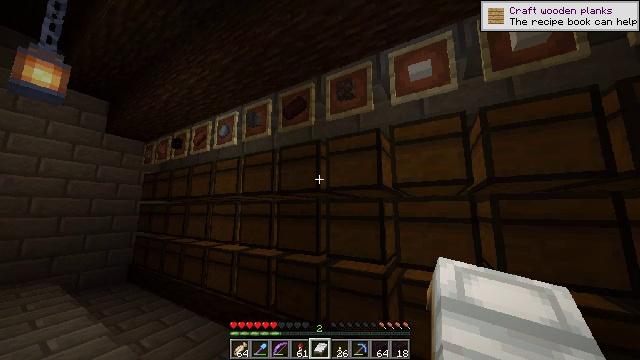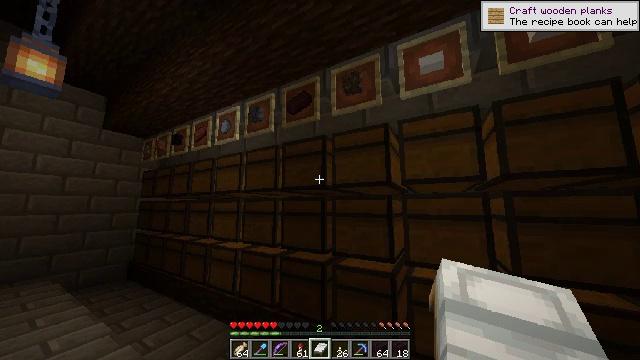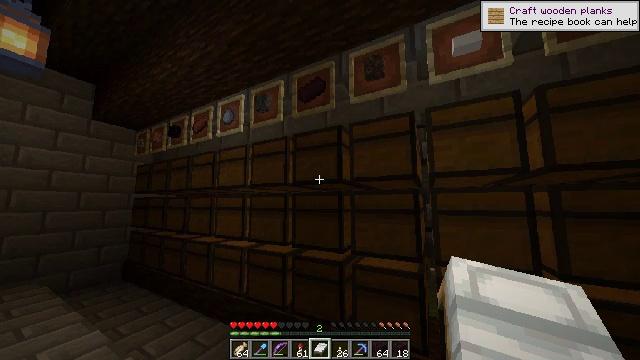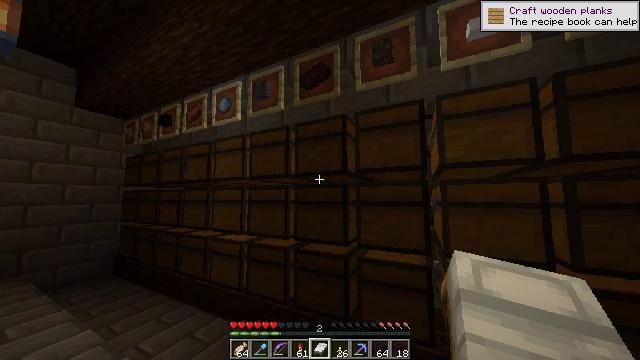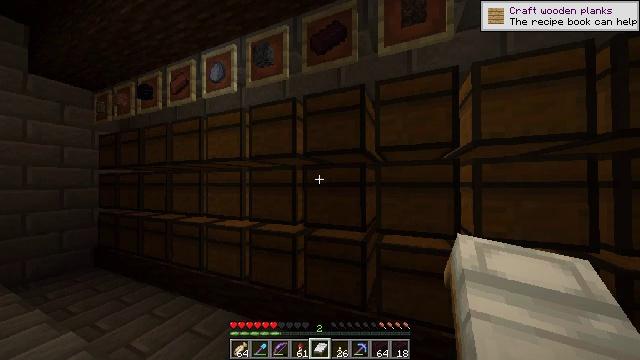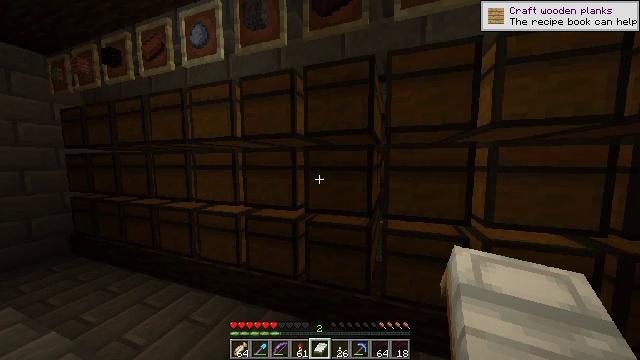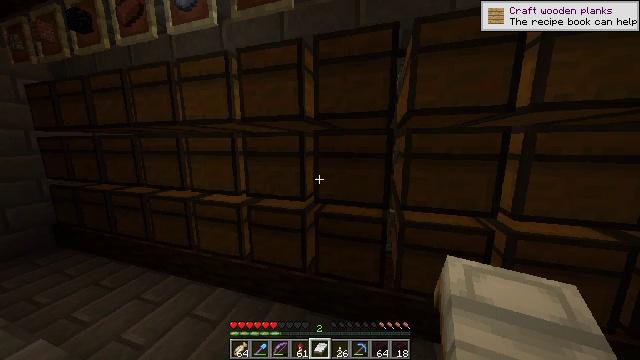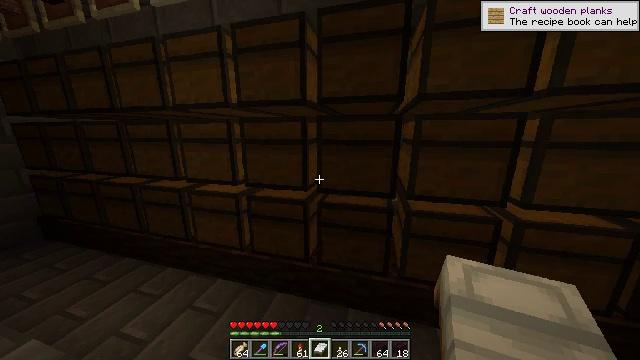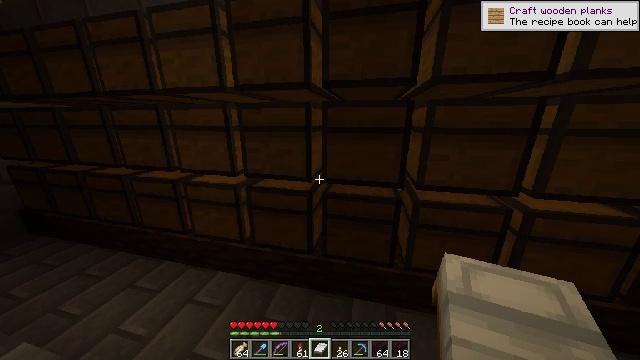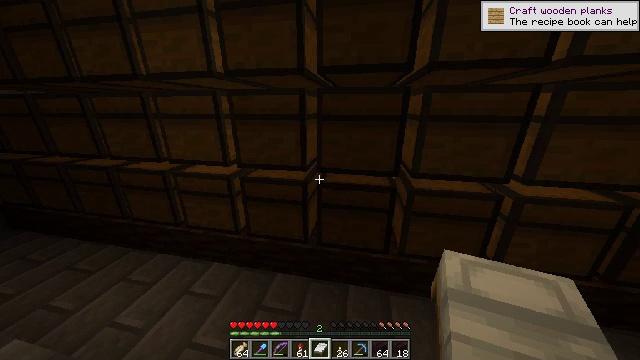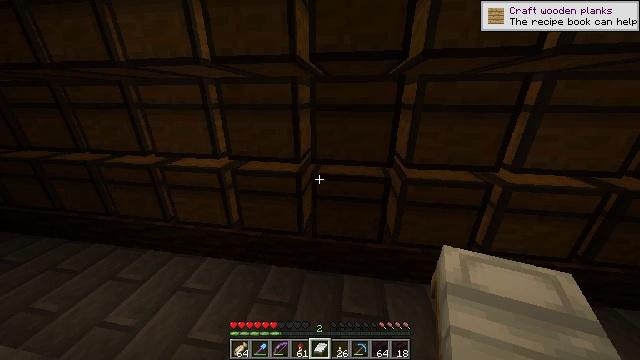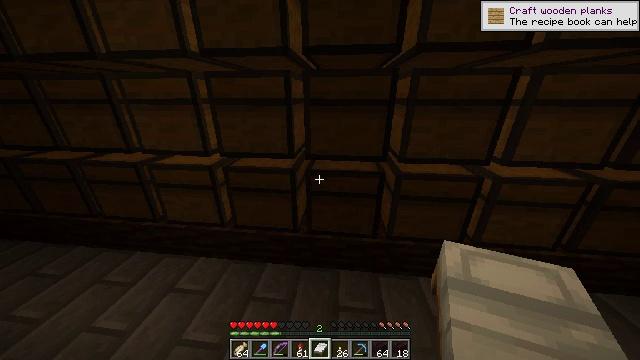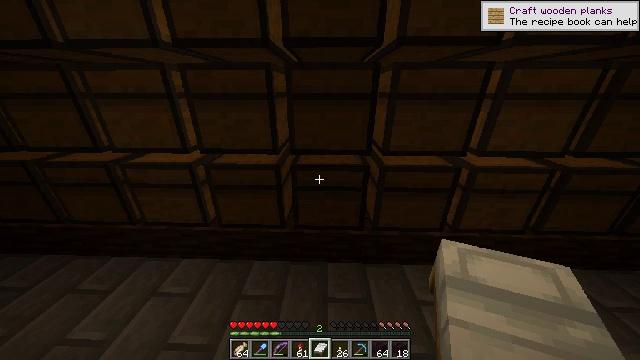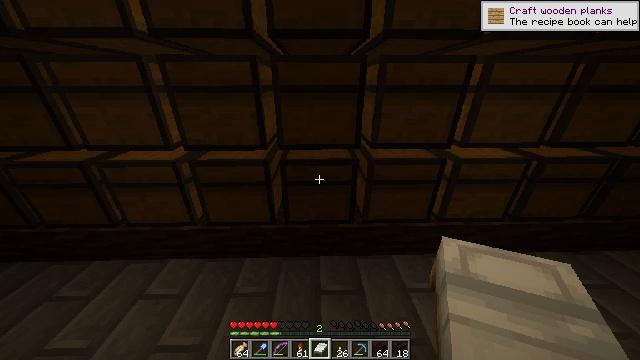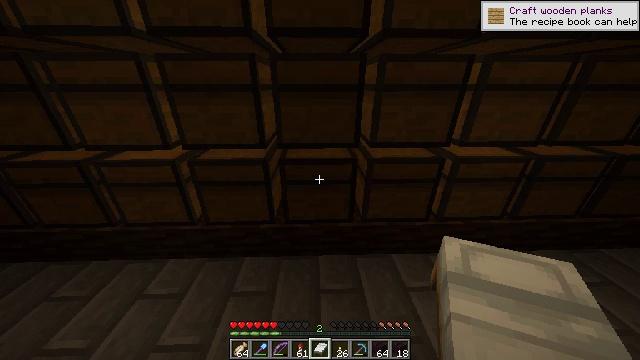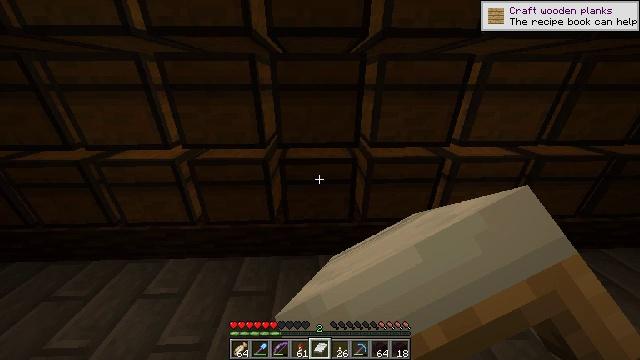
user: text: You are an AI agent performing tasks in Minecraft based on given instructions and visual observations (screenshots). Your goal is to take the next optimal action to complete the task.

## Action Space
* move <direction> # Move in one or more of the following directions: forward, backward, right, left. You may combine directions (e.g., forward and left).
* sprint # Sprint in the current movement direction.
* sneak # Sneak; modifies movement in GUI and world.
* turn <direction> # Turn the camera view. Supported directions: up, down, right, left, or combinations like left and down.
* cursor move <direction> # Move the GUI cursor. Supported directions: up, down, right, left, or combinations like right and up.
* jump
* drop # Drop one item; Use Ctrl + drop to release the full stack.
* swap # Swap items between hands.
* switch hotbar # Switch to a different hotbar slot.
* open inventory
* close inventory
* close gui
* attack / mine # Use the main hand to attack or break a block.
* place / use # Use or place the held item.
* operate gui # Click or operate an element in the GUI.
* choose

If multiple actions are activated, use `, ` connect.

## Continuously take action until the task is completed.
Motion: motion action
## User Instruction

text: Make nether bricks by cooking netherrack in a furnace.
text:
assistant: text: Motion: move forward and move left
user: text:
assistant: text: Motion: move forward and move left, turn right and down
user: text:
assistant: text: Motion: move forward and move left, turn right and down
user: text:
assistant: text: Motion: move forward and move left, turn right and down
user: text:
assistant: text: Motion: move forward and move left, turn right and down
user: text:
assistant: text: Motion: move forward and move left, turn right and down
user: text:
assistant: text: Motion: turn right and down
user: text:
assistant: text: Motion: turn right and down
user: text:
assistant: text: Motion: turn right and down
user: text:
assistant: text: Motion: turn right and down
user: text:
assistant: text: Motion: turn right
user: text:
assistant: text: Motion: turn right and down
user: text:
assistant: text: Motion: turn right and down
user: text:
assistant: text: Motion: use / place
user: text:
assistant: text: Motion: use / place
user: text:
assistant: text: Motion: no_op
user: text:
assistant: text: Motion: no_op
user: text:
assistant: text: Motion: no_op
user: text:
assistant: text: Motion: open gui
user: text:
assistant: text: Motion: no_op
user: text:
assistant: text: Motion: no_op
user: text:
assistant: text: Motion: no_op
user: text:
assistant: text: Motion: no_op
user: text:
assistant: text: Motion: no_op
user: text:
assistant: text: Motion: no_op
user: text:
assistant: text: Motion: no_op
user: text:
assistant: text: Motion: no_op
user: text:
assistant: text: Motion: close gui
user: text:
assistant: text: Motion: turn up, open inventory
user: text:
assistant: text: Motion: turn up